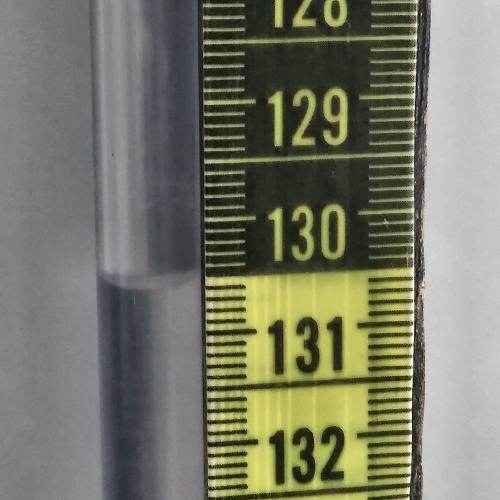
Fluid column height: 130.5 cm